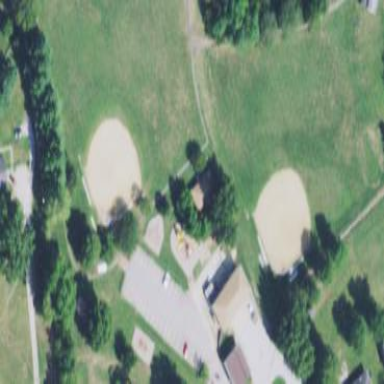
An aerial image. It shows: Baseball pitch for leisure and sports activities.